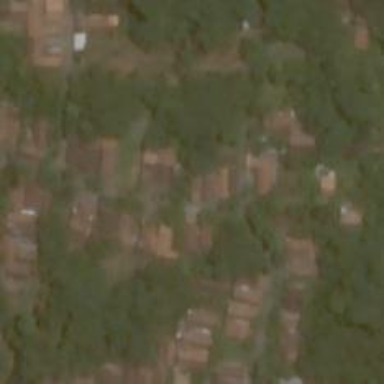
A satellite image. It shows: Village area.